Question: '''
class Test
{
public $callback = "sqrt";
public function cube($n)
{
return($n * $n * $n);
}
public function cool()
{
$a = array(1, 2, 3, 4, 5);
$b = array_map( $this->callback , $a);
var_dump($b);
}
}
$t = new Test();
$t->cool();
'''
In this code if $ is set to something like or then it will work fine , but when i try to use method as callback function it is giving following error. Why so
and how to call method from method as callback

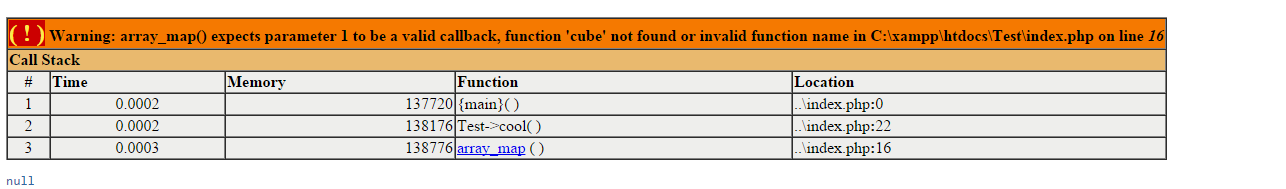
Answer: Try this:
'''
$b = array_map( array($this, $this->callback) , $a);
'''
Output is:
'''
array
0 => int 1
1 => int 8
2 => int 27
3 => int 64
4 => int 125
'''
If its a static method:
'''
$b = array_map( "Test::staticMethodName" , $a);
'''
Ok, the problem is, when you giving this parameter to your 'array_map', it parse, what's in the property of your class called 'callback'. There is a string value: 'cube'. You have no global 'cube' function. 'intval' and 'sqrt' are global functions, so they will work. So you need to pass as the PHP documents says: 'A method of an instantiated object is passed as an array containing an object at index 0 and the method name at index 1.'
This is why my example works, because you have an instantiated method '$this', and the method name in '$this->callback'.
And for static methods:
'Static class methods can also be passed without instantiating an object of that class by passing the class name instead of an object at index 0. As of PHP 5.2.3, it is also possible to pass 'ClassName::methodName'.'